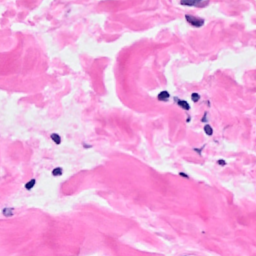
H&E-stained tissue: Breast